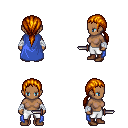
a pixel art fantasy rpg character, female body template, human, dark skin, blue cape, white pants, dark blonde ponytail hairstyle, white cloth bandages, brown shoes, dagger, four views (front, back, left, right), 2x2 character sprite sheet, small pixel art, hard edges, no anti-aliasing